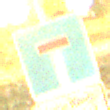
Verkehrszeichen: Sackgasse
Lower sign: HinweisGeaenderteVorfahrtVerkehrsfuehrungVerkehrsregelung3
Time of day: Night
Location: Outdoor (Suburban)
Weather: Clear
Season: NotSpecified
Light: Artificial